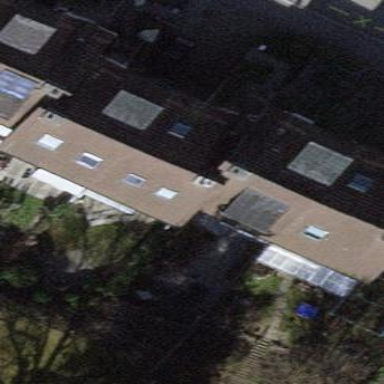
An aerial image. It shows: Terrace building.